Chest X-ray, PA view. Patient: 58 years old, sex M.
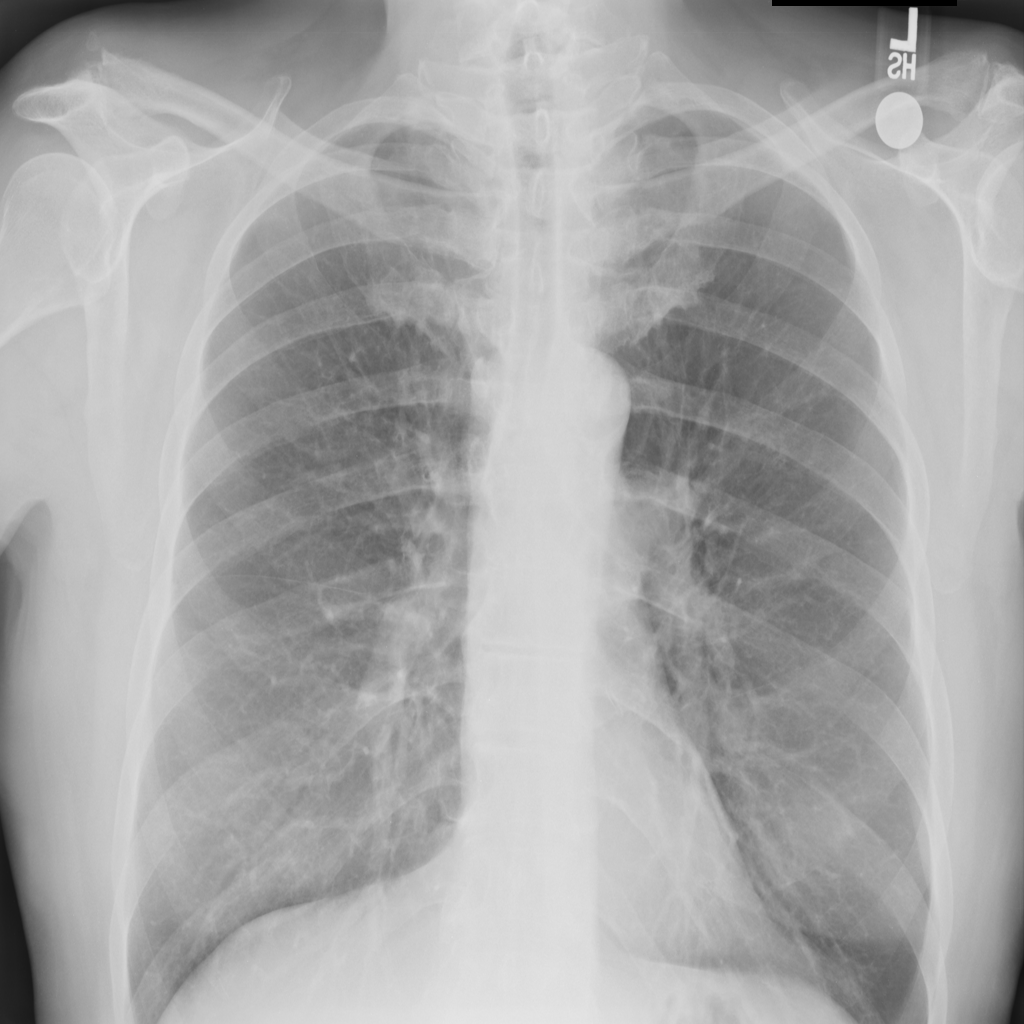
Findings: No Finding